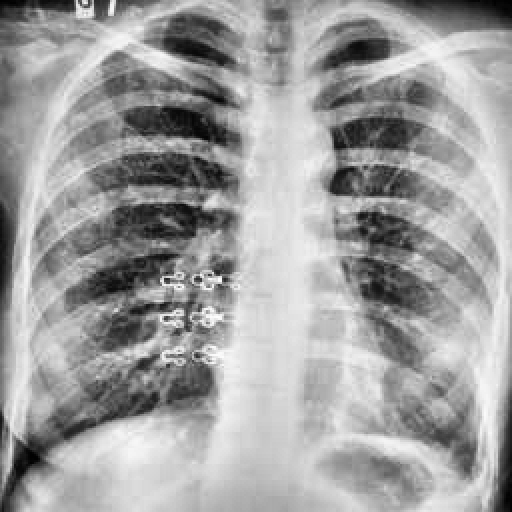
Finding: TUBERCULOSIS